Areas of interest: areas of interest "GAC Honda (Downtown Store)"
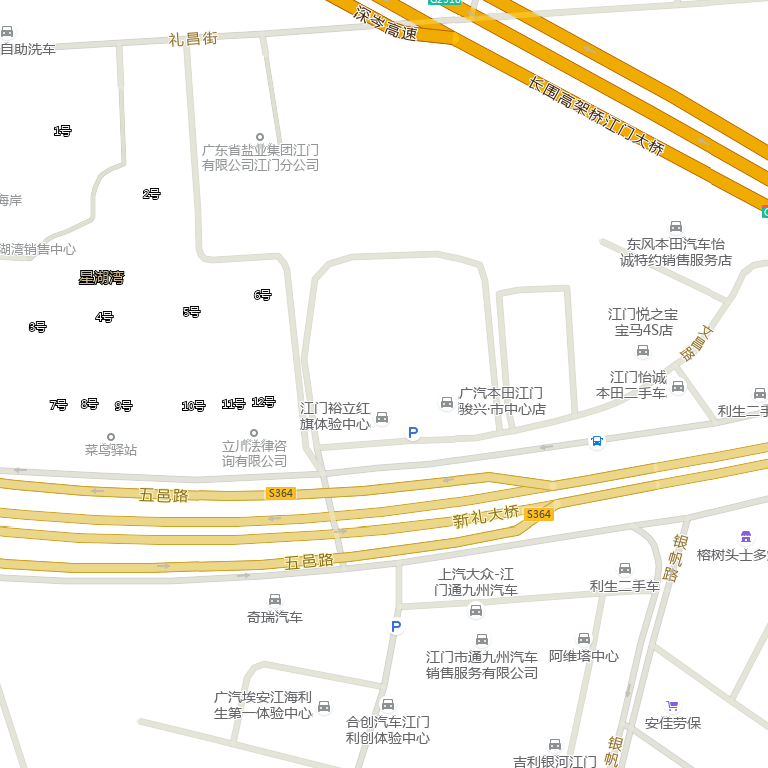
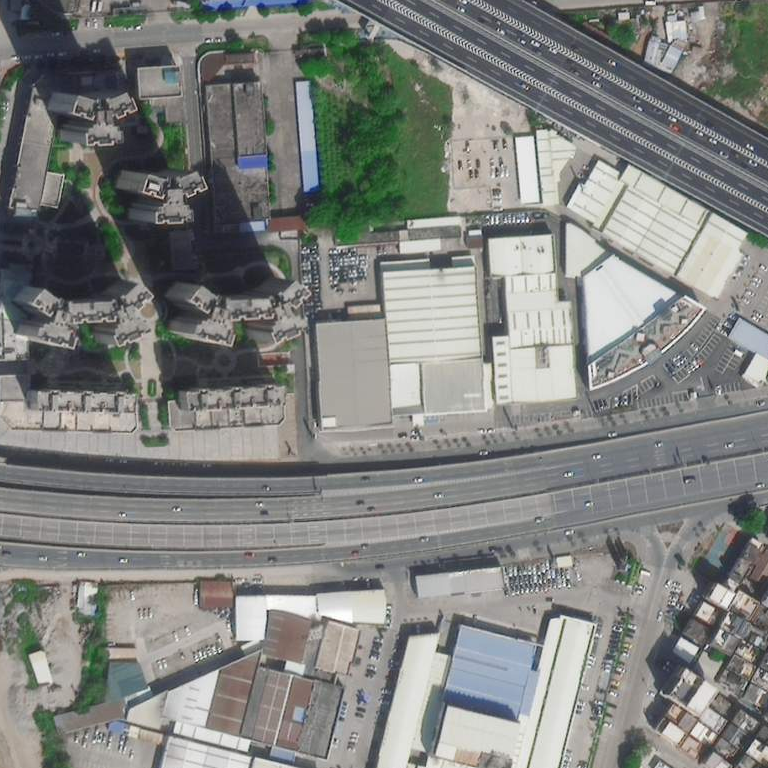